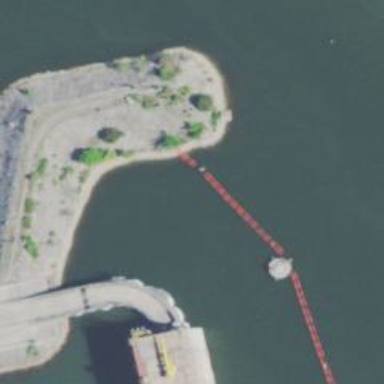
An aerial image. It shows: Floating barrier on the waterway.